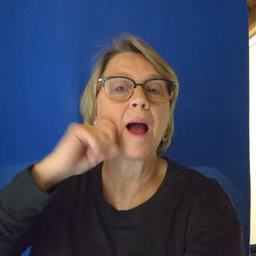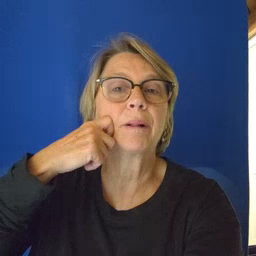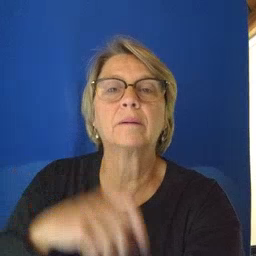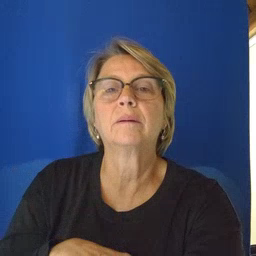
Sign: apple